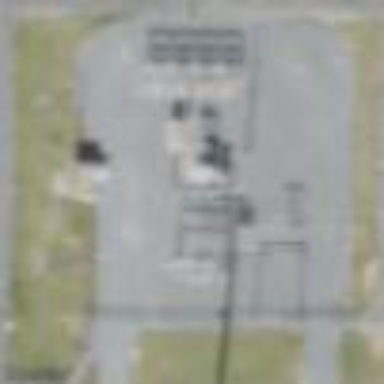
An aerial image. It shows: There is distribution substation enclosed by fence.